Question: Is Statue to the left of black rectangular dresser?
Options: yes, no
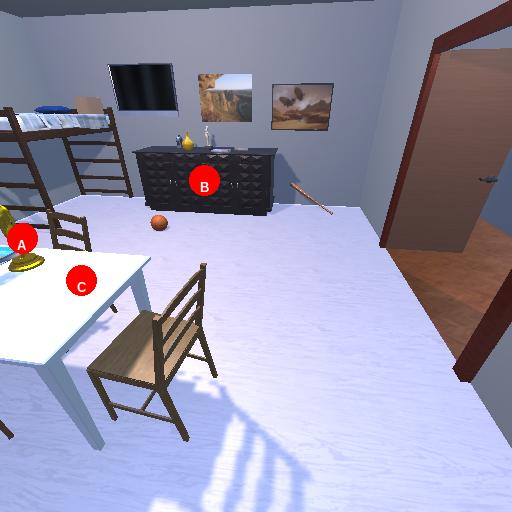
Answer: yes